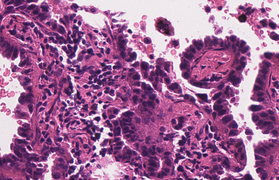
Tumor epithelial tissue: yes
Tumor-associated stroma tissue: yes
Normal tissue: no